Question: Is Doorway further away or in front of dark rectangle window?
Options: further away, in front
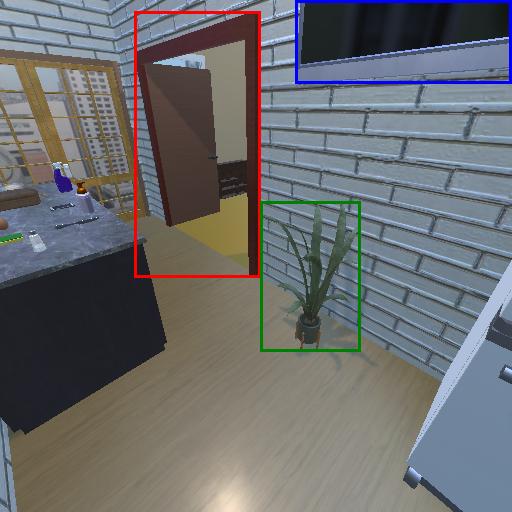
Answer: further away